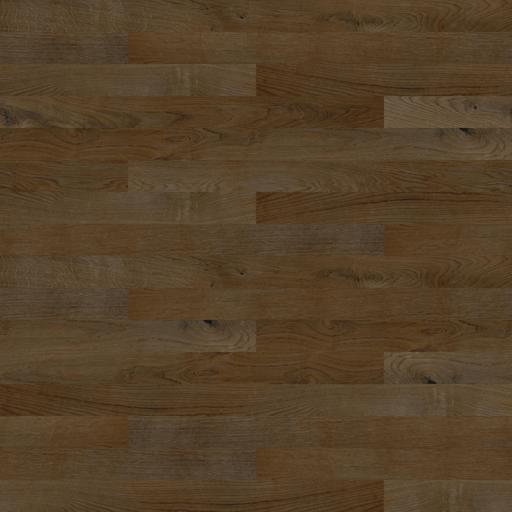
Tags: brown dark used wood wooden